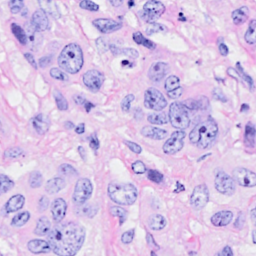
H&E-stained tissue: Breast